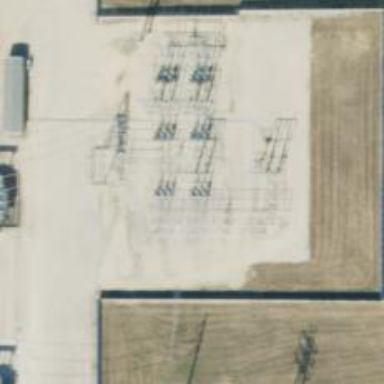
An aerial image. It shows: Switch used for power control.